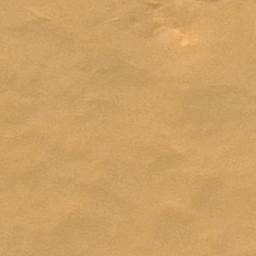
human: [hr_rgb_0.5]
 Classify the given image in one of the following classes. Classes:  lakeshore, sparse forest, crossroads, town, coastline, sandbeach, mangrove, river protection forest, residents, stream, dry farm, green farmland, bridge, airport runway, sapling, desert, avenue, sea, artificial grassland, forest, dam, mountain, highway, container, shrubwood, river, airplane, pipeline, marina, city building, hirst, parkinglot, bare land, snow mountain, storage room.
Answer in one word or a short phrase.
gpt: desert